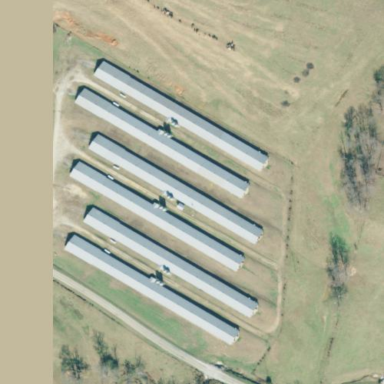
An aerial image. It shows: Poultry house.